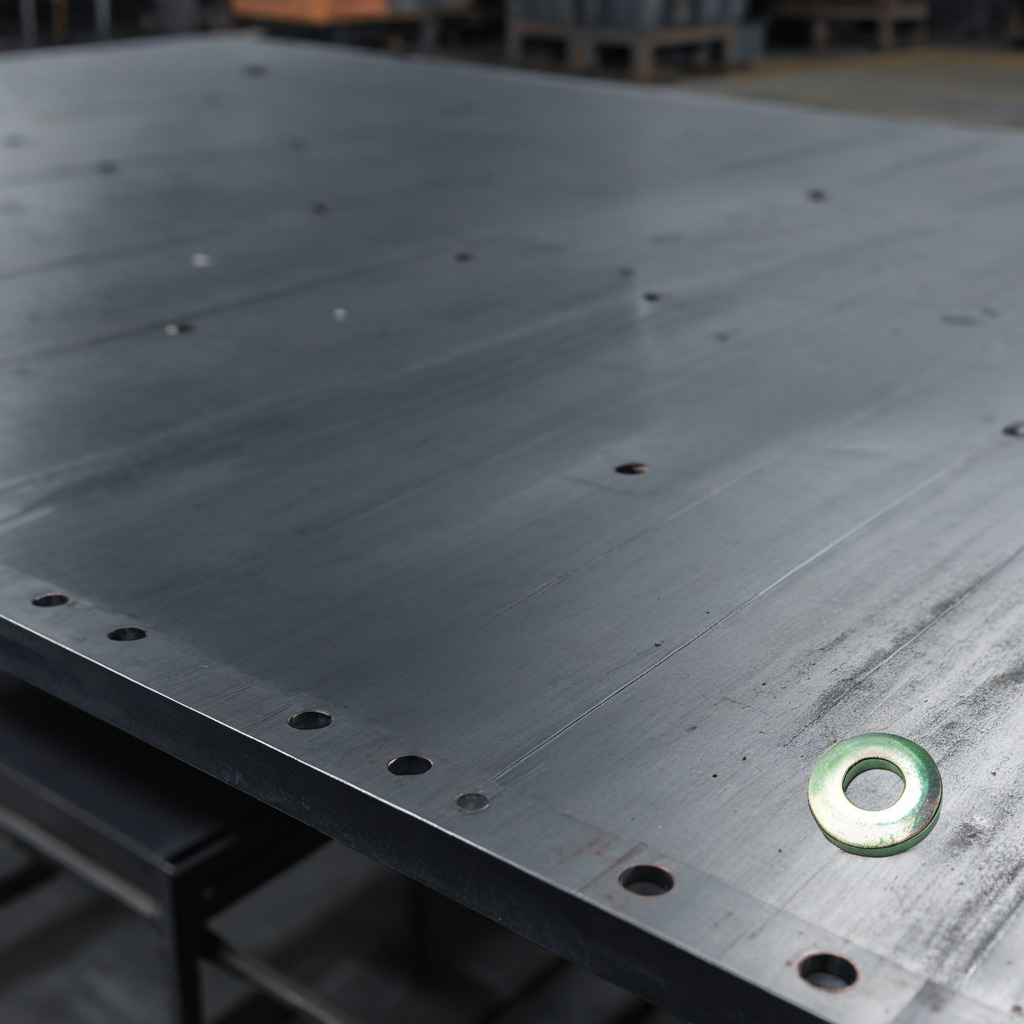
A flat metal washer is lying on the cold steel table in a mining workshop.